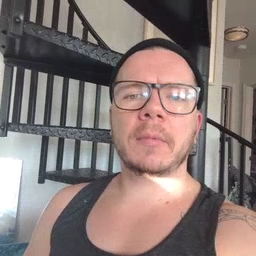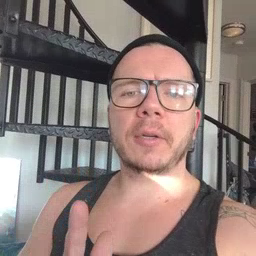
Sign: touch